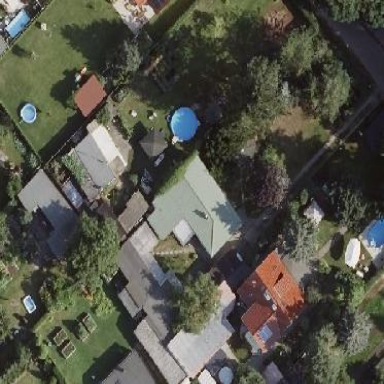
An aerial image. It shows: Semidetached house.